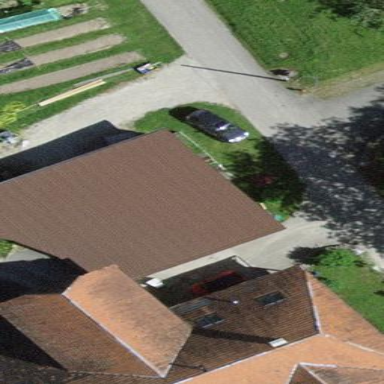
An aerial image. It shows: Garage.